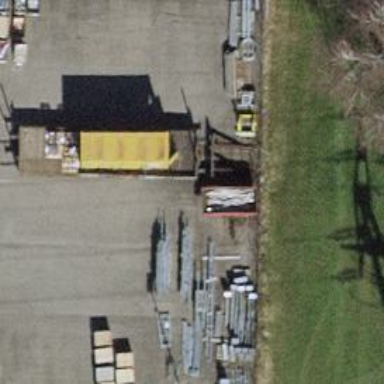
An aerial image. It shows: Railway yard with one track.